Question: Applied sum and round function some of the values not generated properly in Redshift.
'''
round((field1+field2),1)
'''

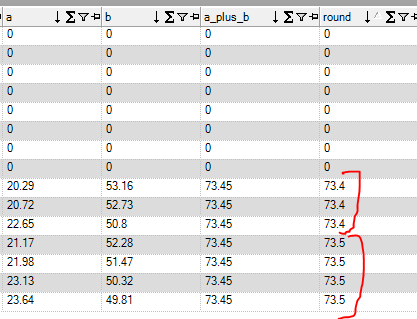
Answer: When strange results come from an SQL query, it is possible that your SQL client is rounding the values displayed on-screen.
To check this, , preventing them from being modified by your SQL client.
For example:
'''
SELECT a, a::TEXT, b, b::TEXT
'''